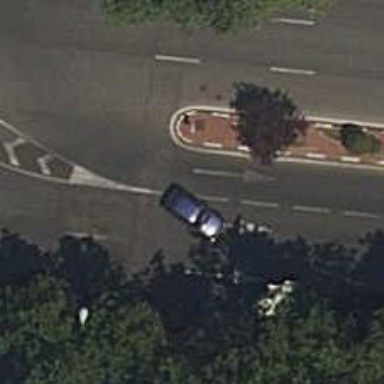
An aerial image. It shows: Crossing with traffic signals.